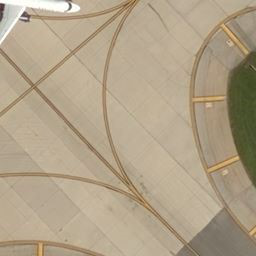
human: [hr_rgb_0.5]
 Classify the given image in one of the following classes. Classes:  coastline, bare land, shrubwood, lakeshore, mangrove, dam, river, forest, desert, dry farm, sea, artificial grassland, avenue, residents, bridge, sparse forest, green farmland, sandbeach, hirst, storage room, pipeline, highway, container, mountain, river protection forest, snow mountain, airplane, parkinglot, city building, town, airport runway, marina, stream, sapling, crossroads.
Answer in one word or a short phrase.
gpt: airport runway